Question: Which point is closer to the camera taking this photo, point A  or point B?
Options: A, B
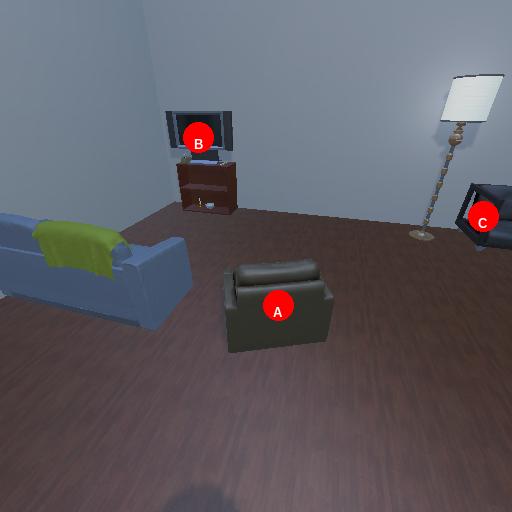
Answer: A